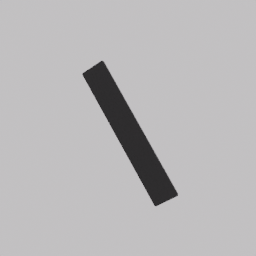
Label: lighting